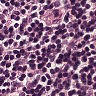
Metastatic tissue present: no